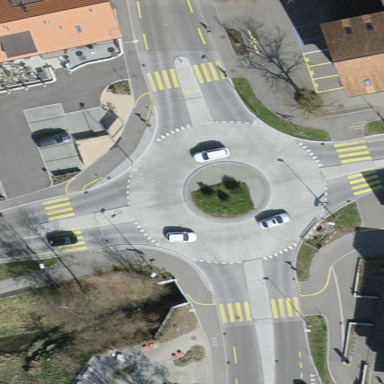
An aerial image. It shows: Secondary road with asphalt surface leading to roundabout.